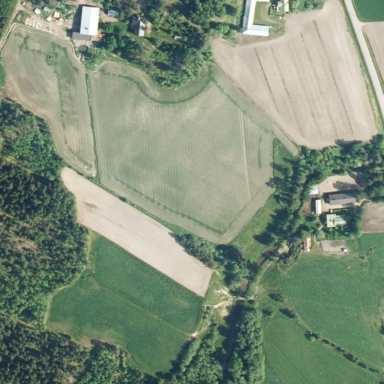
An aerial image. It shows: Picturesque farmland scene.